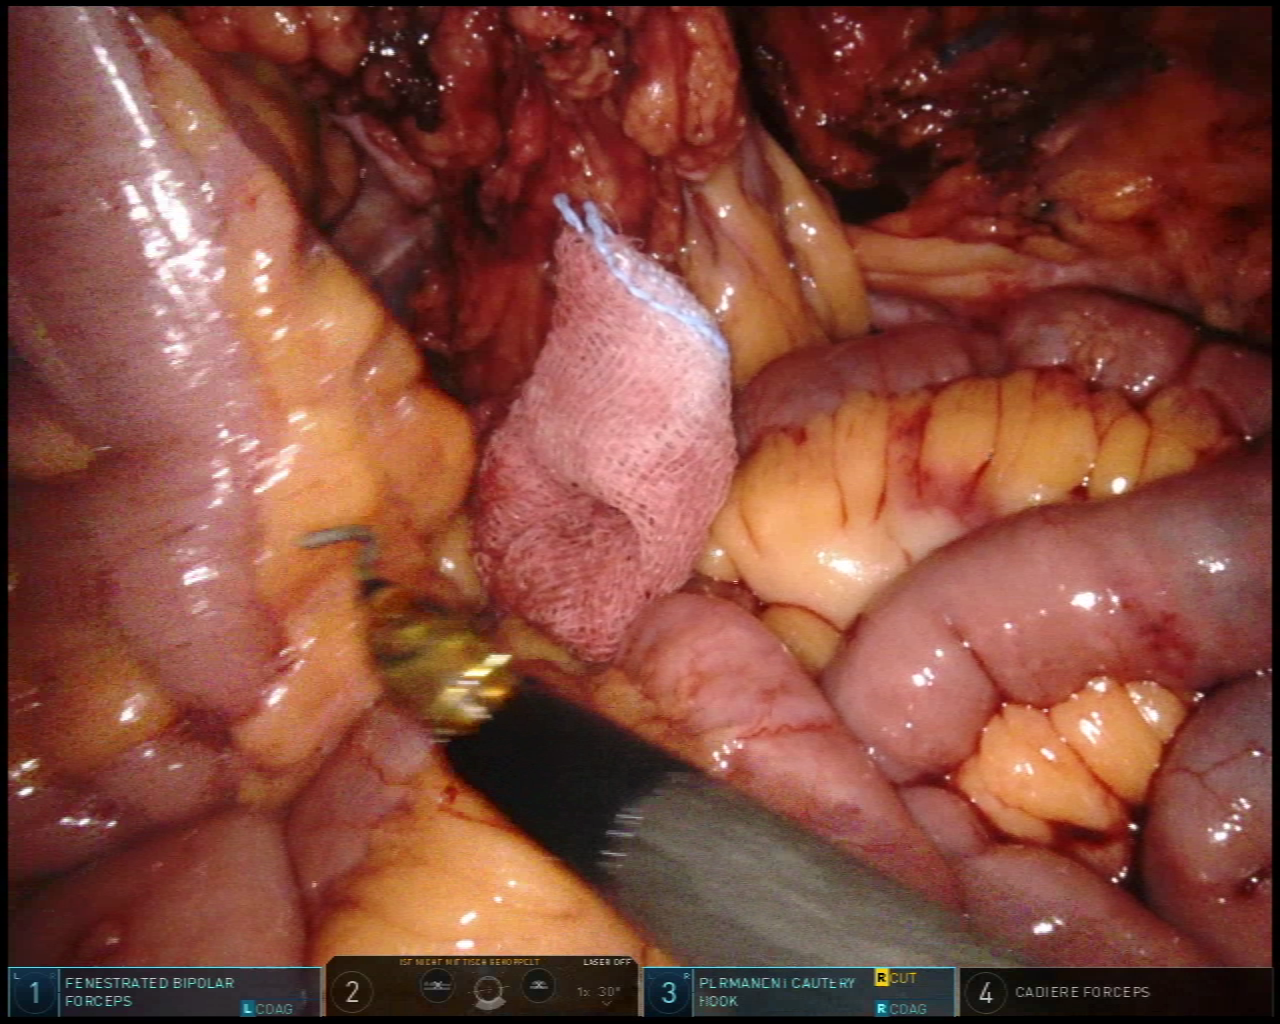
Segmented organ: colon
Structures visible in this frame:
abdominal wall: no
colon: yes
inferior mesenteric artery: no
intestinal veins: no
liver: no
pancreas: no
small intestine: yes
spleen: no
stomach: no
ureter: no
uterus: no
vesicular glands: no